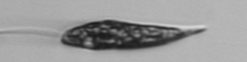
Label: Euglena